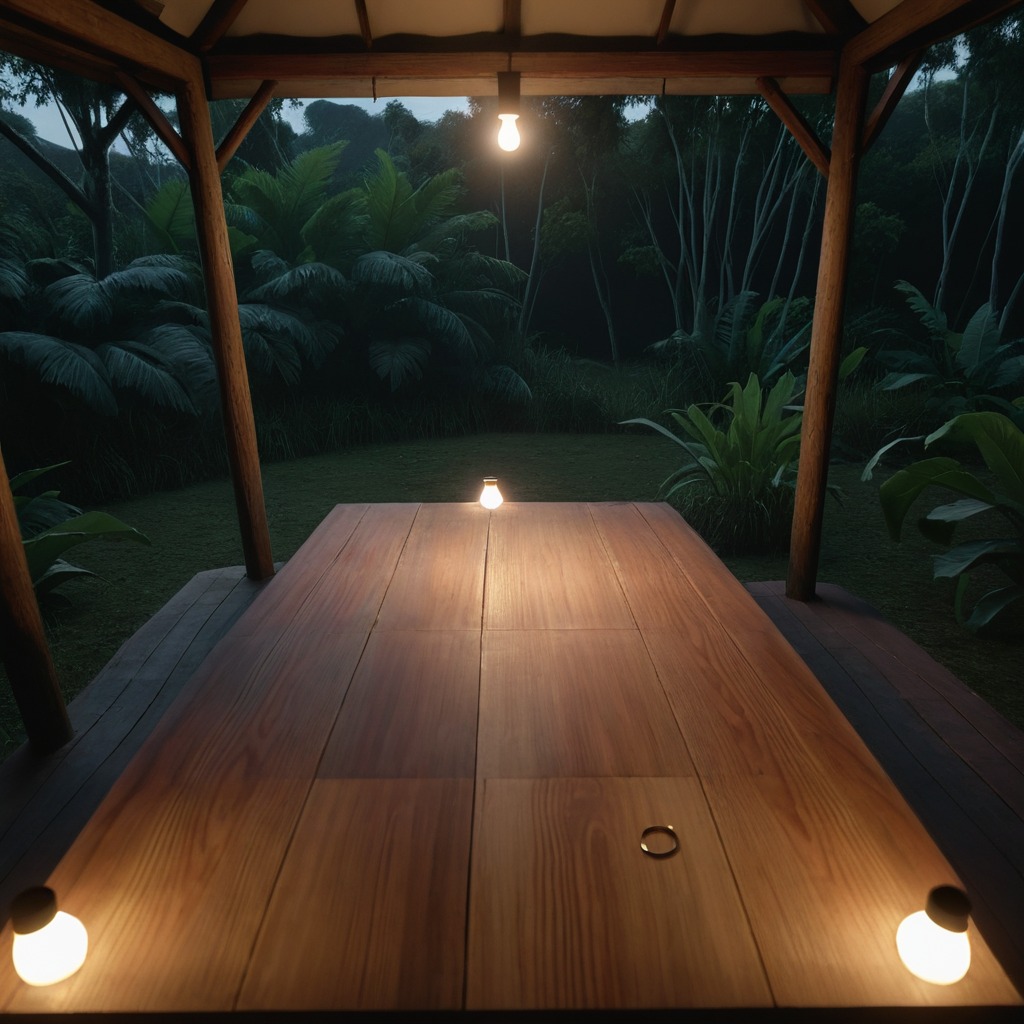
A rubber O-ring is lying on a wooden table inside a jungle field workshop tent at night.